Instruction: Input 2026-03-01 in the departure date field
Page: home
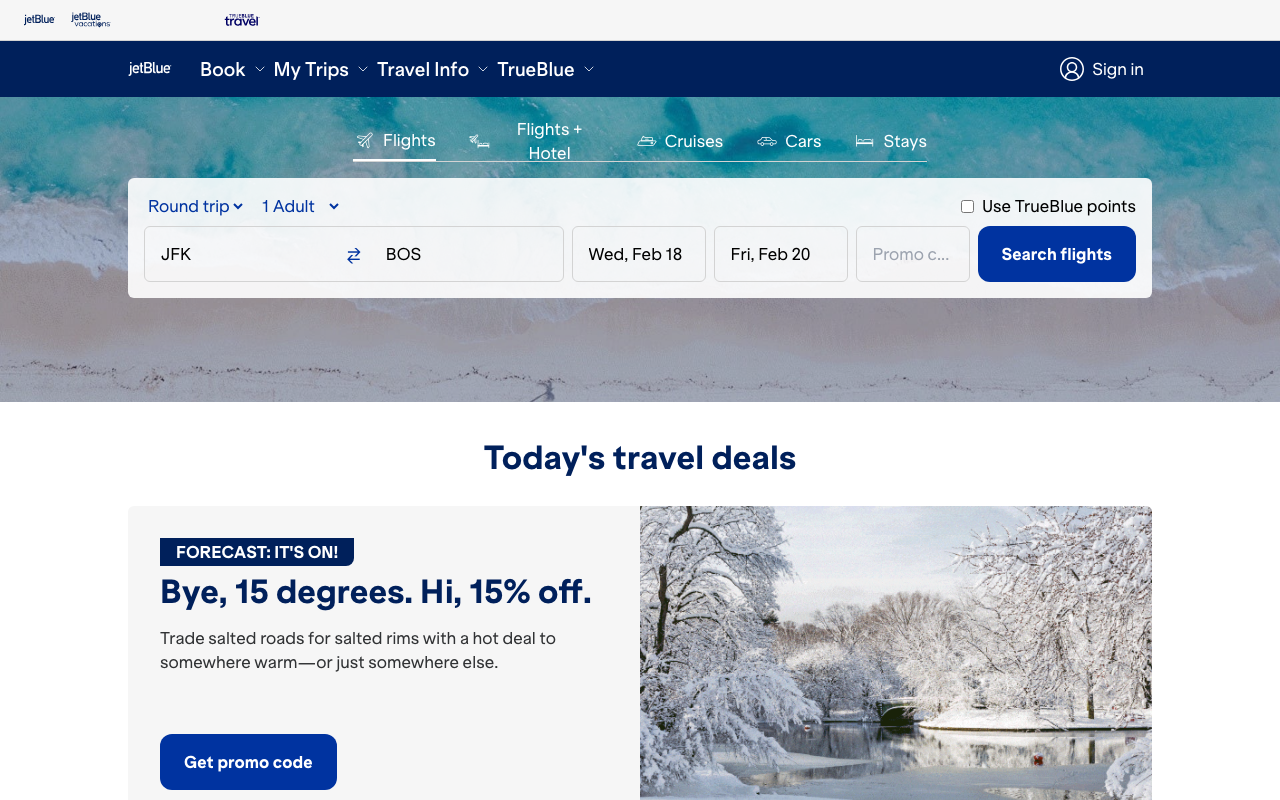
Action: type